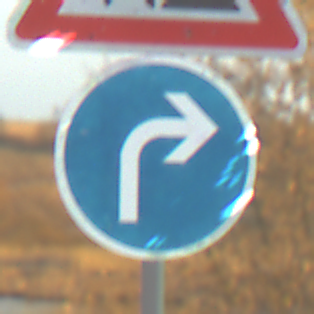
Verkehrszeichen: VorgeschriebeneFahrtrichtungRechts
Zusatzzeichen oben: Arbeitsstelle
Umgebung: Outdoor, RoadRail
Tageszeit: SunriseSunset
Wetter: PartlyCloudy
Licht: Natural
Jahreszeit: NotSpecified
Kontrast: HighContrast